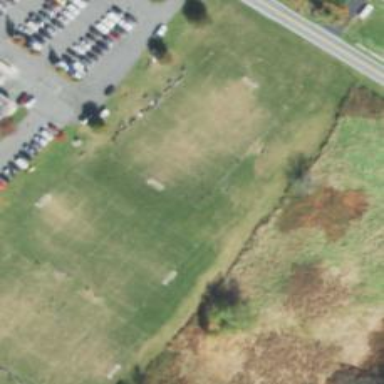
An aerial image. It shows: Soccer pitch designated for leisure and sports activities.